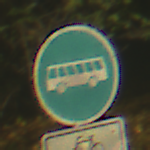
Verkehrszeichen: Busssonderstreifen
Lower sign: EinspurigeFahrzeugeFrei5
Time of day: SunriseSunset
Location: Outdoor (Nature)
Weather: PartlyCloudy
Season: NotSpecified
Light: Natural